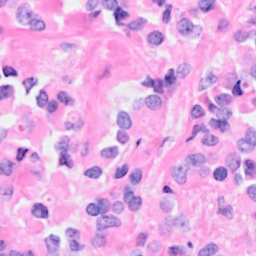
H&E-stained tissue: Breast